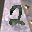
Label: 2